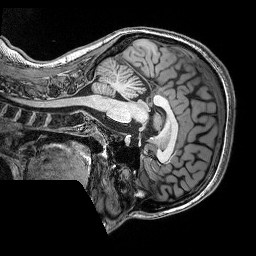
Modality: T1w
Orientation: sagittal
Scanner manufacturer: siemens
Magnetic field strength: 3 T
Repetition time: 2.5 s
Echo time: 0.00343 s